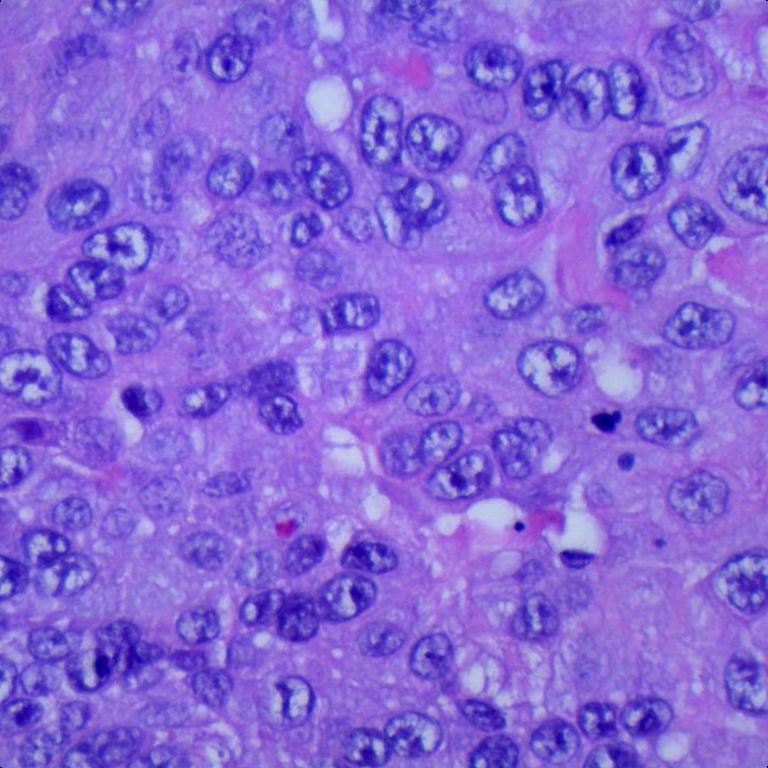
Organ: lung
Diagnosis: squamous carcinomas